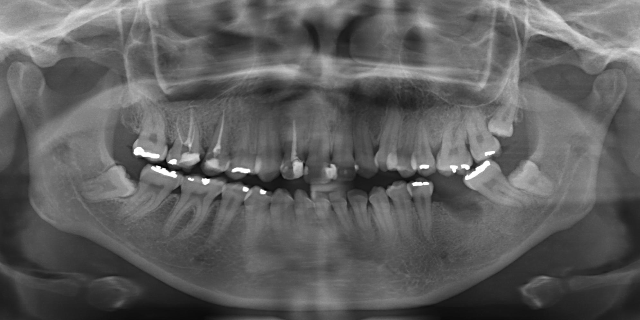
adult